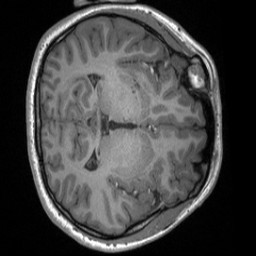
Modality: T1w
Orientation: axial